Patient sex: M
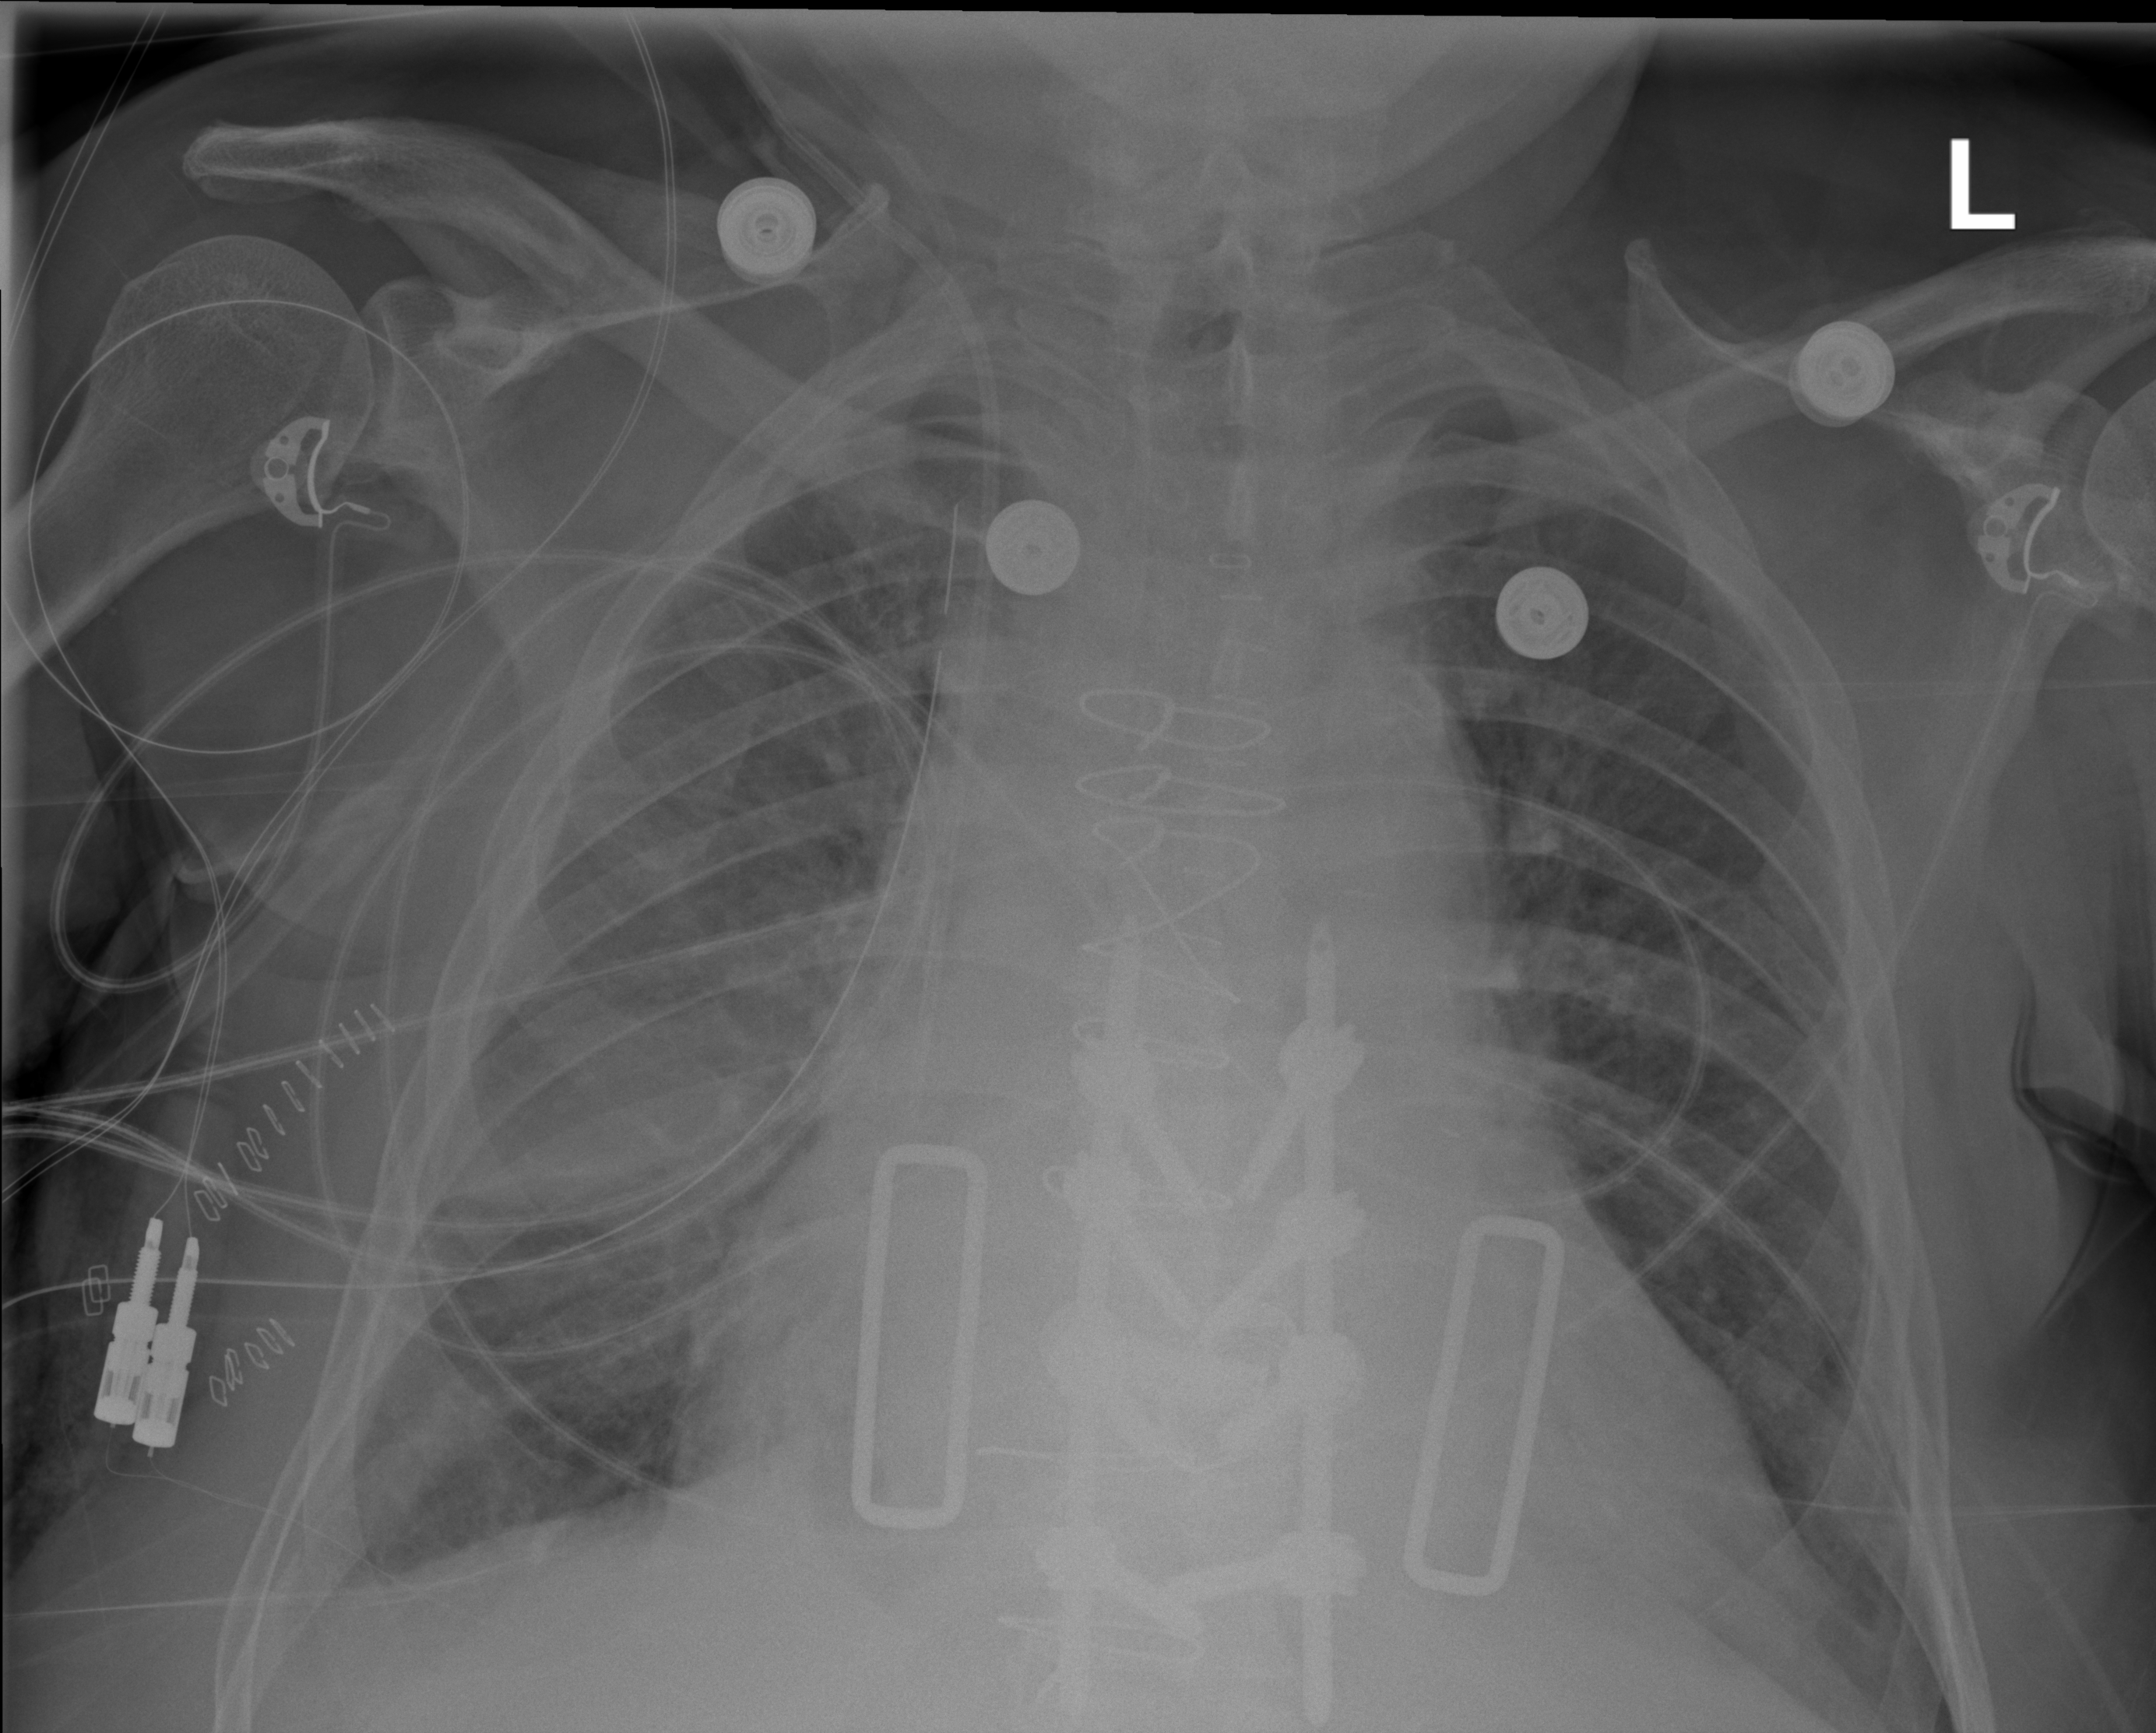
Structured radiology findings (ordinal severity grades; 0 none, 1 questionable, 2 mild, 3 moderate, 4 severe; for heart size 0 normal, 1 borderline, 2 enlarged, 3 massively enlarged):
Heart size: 2
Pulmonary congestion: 2
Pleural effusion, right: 2
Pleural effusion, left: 0
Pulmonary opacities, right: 0
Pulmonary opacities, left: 0
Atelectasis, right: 2
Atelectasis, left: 0